Question: I have the following R script which produces the following image. I'd like to add SD regions to this normal curve (plus or minus 3 SD). In other words, two lines indicating the 68% region, and so on. You can see an example of the lines I'm talking about <URL>.
'''
g = c(1,2,3,4,5,6,7,8,9,2,3,3,3,4,4,4,5,5,6,6,6,6,6,7,8)
h<-hist(g, breaks=10, density=10, col="lightgray", xlab="Accuracy", main="Overall")
xfit<-seq(min(g),max(g),length=40)
yfit<-dnorm(xfit,mean=mean(g),sd=sd(g))
yfit <- yfit*diff(h$mids[1:2])*length(g)
lines(xfit, yfit, col="black", lwd=2)
'''

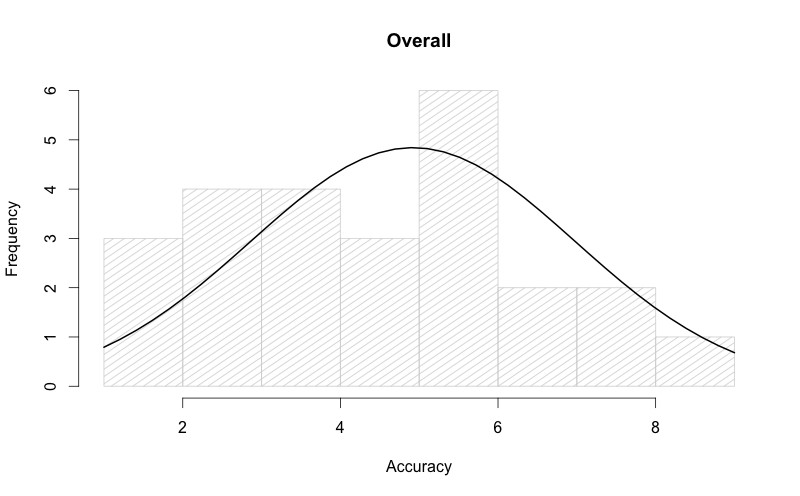
Answer: You need to use <URL>. Try this:
'''
x.vals <- c(mean(g)-(1:3*sd(g)), mean(g), mean(g)+(1:3*sd(g)))
y.vals <- dnorm(x.vals, mean=mean(g),sd=sd(g))*diff(h$mids[1:2])*length(g)
segments(x0=x.vals, y0=0, x1=x.vals, y1=y.vals)
'''

Note that not all SDs show up on the plot. To make the original plot wider, you could use 'xlim=c(-3,13)' in the call to 'hist()' (and you'd also need to change the range of 'xfit' accordingly).